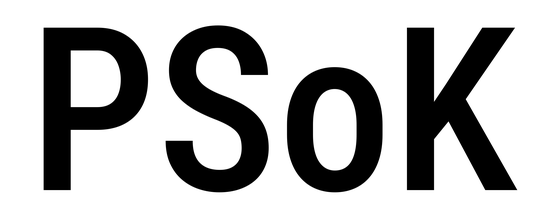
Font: Roboto_Condensed_Medium